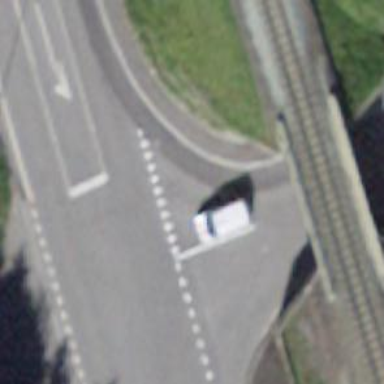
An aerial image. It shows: Road with "give way" sign.